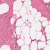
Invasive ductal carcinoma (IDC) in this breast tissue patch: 0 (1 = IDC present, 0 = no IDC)